Field crop: tomato
Growth stage: 2
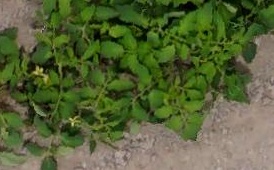
Species: tomato